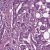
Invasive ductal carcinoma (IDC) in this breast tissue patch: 1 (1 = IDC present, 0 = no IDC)